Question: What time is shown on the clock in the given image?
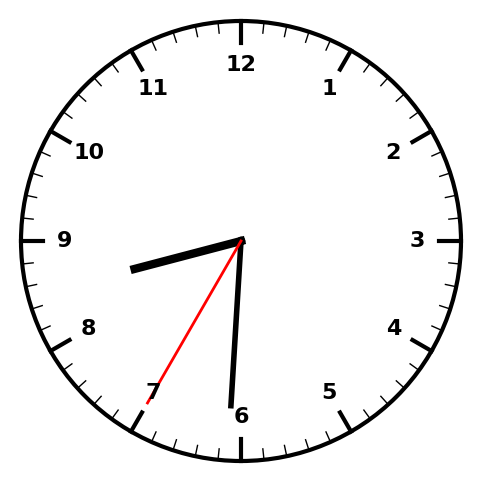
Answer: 08:30:35